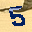
Label: 5